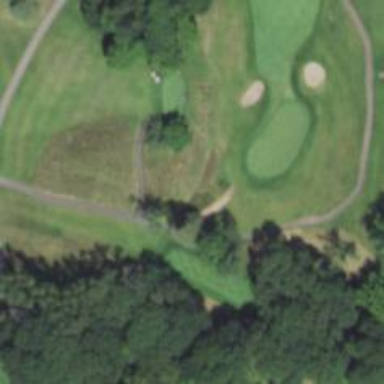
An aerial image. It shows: Pathway for golfing.